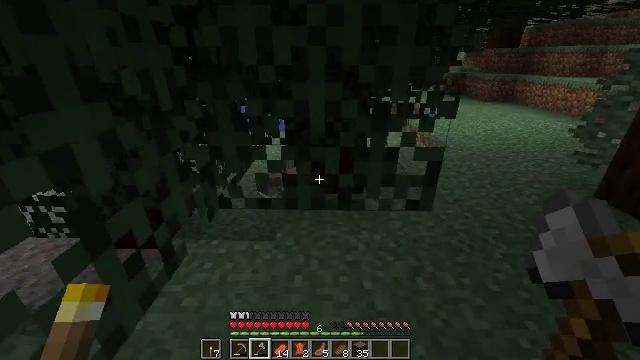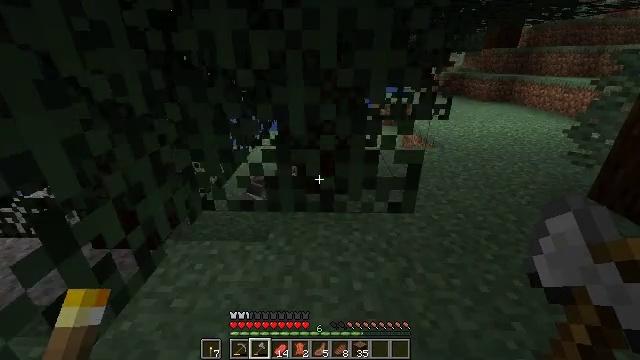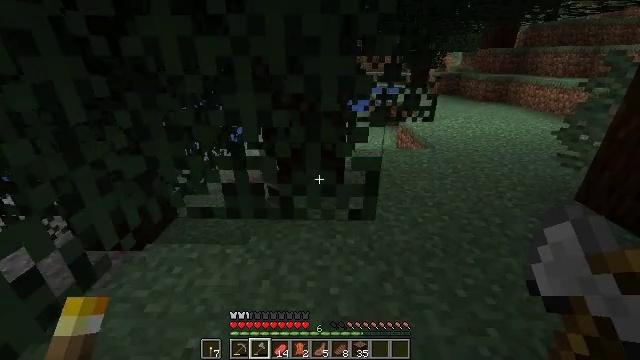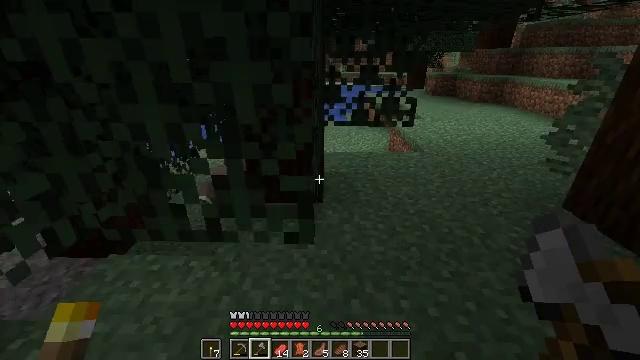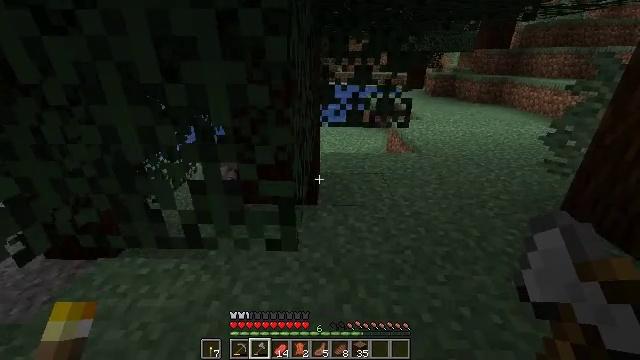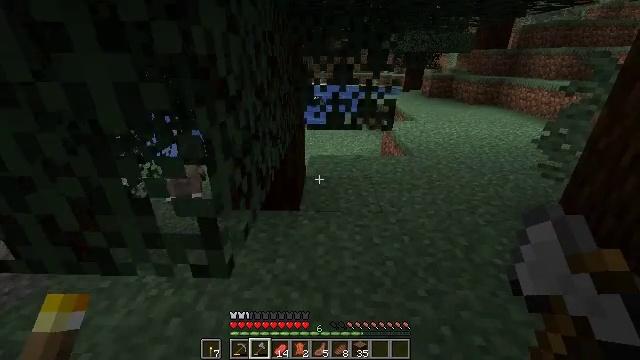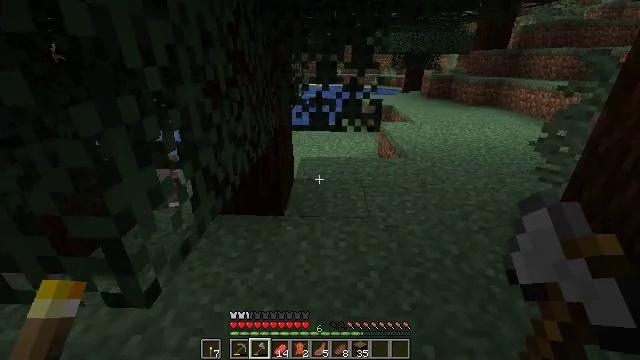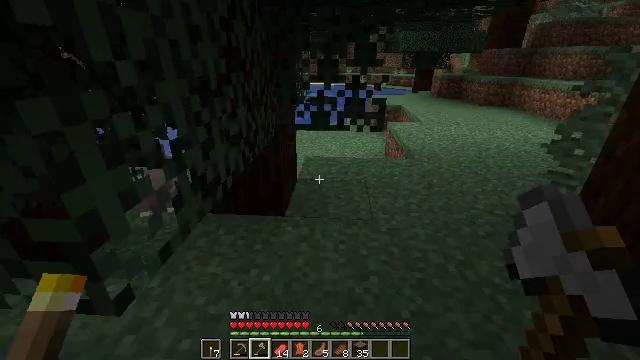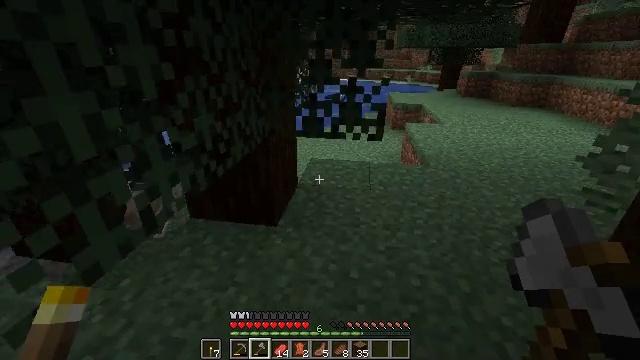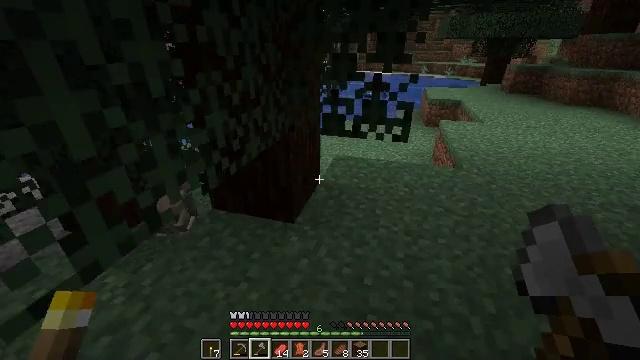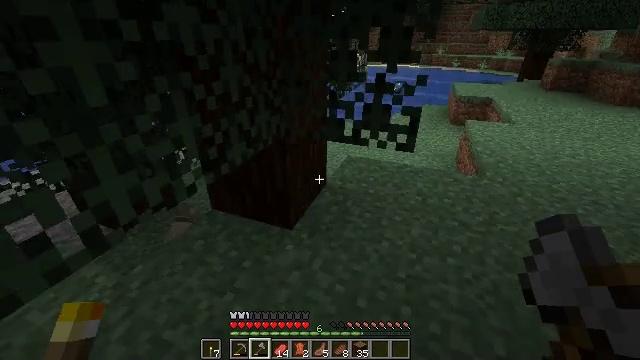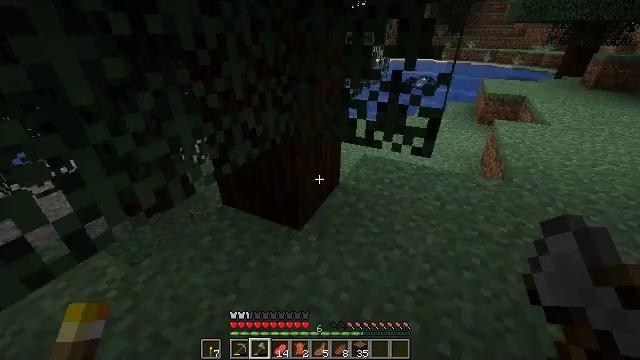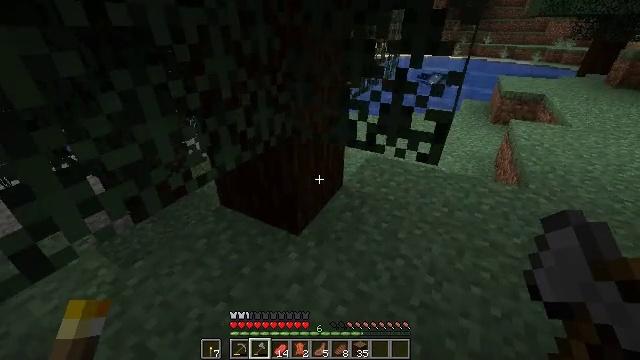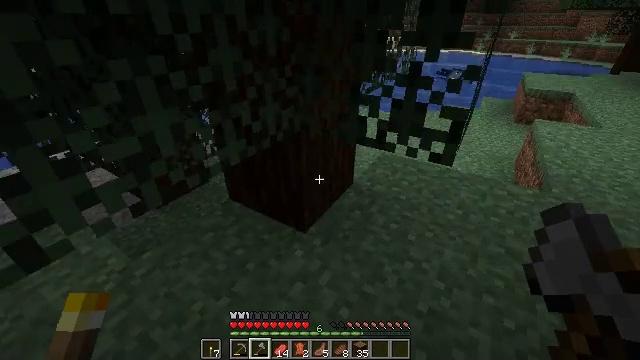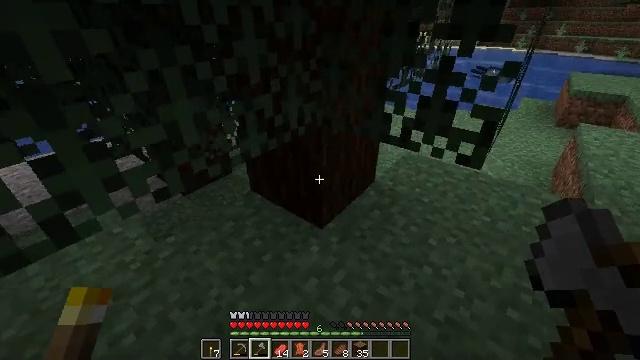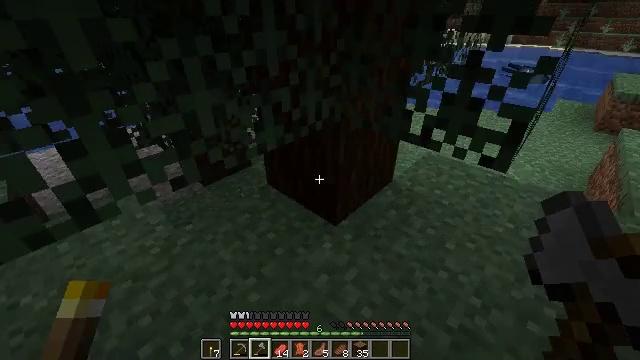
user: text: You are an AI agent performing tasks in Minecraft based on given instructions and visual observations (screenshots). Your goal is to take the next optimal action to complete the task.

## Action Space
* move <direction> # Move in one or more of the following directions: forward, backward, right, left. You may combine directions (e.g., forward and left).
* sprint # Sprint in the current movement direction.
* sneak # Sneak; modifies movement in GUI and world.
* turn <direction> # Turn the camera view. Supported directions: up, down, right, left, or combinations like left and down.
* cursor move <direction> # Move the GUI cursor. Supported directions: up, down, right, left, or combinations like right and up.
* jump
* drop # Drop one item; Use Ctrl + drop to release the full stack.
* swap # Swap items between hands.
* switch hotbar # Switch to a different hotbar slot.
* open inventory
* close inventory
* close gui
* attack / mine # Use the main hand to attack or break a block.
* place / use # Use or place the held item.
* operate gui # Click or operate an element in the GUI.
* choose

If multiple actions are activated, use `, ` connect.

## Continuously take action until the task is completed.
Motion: motion action
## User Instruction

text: Hunt a rabbit.
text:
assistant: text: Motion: move right
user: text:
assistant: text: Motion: move forward and move right
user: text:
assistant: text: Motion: move forward and move right
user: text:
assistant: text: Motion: move forward and move right
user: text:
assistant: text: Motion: move forward and move right
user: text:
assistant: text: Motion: move forward and move right
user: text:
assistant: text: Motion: move forward and move right, turn left
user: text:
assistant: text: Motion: move forward and move right, turn left
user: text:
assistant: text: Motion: move forward and move right, turn left and down
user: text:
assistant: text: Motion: move forward and move right, turn left and down
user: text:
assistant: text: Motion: move forward, turn left and down
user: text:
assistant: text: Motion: turn left
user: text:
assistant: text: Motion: turn left and down
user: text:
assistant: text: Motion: turn left
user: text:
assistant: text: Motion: turn left
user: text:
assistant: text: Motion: turn left
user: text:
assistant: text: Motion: turn left
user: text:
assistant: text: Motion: turn left
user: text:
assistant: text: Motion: turn left
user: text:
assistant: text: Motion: no_op
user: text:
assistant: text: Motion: turn left
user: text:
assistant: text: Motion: turn left and up
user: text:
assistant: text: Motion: turn left
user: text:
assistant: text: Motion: no_op
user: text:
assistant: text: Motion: no_op
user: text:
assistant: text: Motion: no_op
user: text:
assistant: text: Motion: move right
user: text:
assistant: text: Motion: move right
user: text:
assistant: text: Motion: move right, turn right
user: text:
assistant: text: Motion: move right